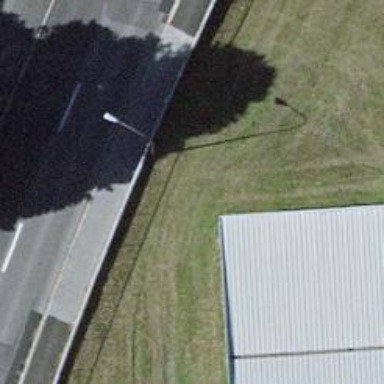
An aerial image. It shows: Fence.